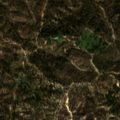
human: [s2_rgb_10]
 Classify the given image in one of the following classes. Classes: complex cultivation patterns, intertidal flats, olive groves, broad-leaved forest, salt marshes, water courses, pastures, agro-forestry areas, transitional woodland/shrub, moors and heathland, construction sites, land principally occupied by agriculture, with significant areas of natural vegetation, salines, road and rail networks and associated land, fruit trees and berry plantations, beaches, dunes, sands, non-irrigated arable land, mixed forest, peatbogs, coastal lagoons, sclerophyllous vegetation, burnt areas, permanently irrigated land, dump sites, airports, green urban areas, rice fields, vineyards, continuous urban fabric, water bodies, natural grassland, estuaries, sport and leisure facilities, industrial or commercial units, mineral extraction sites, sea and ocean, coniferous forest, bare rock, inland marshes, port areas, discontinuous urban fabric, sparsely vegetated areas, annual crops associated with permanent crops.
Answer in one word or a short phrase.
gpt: broad-leaved forest, mixed forest, transitional woodland/shrub